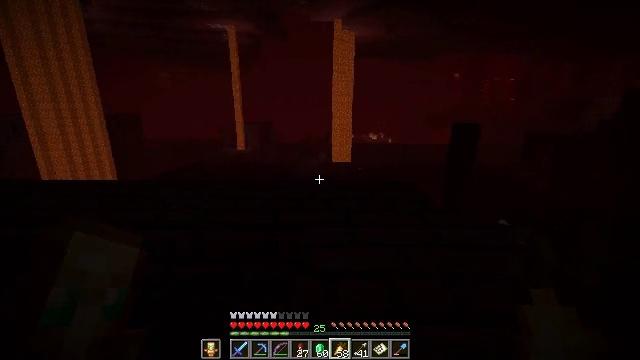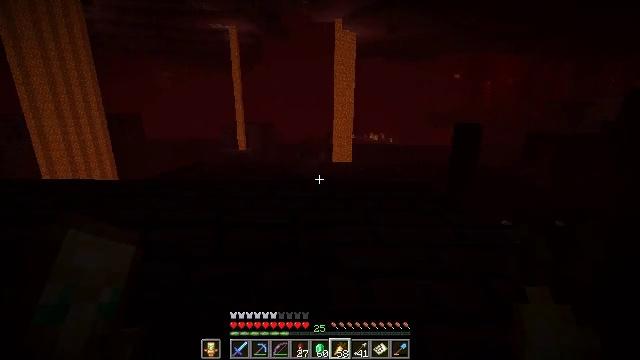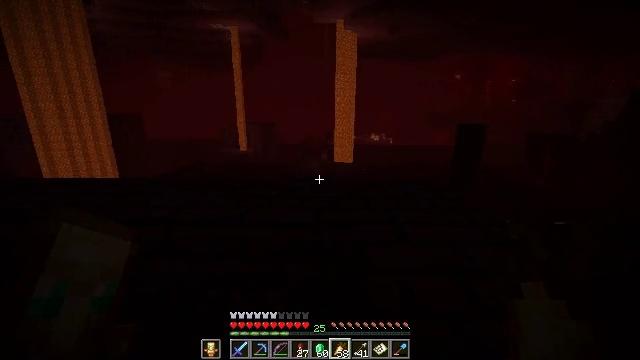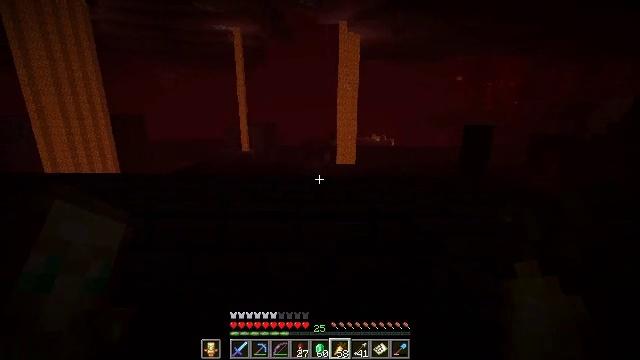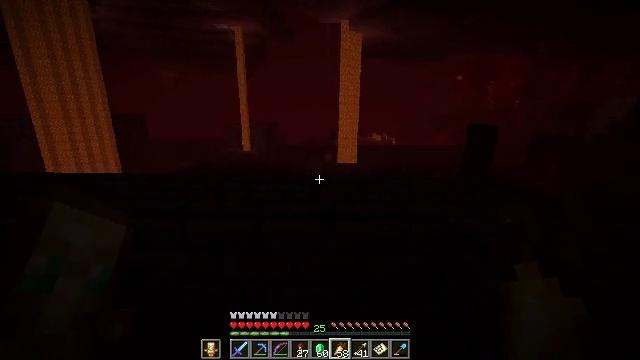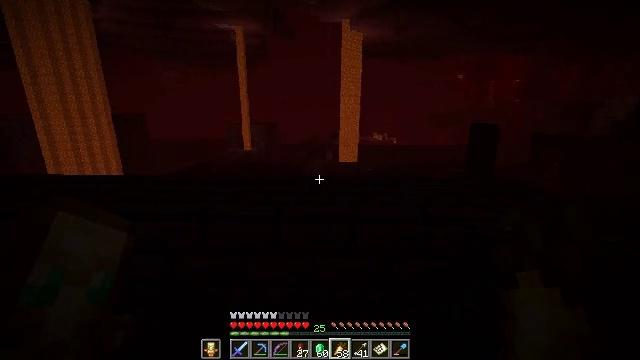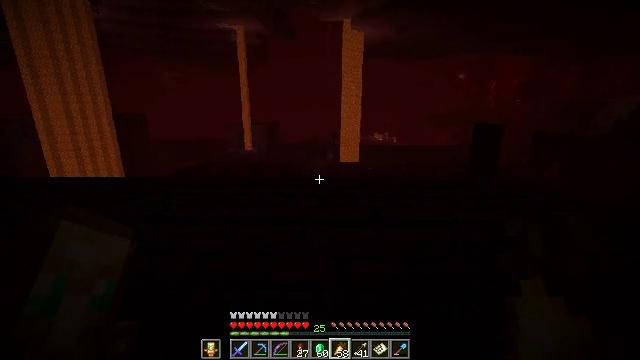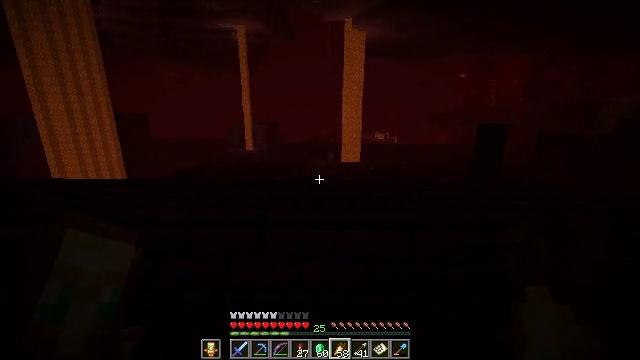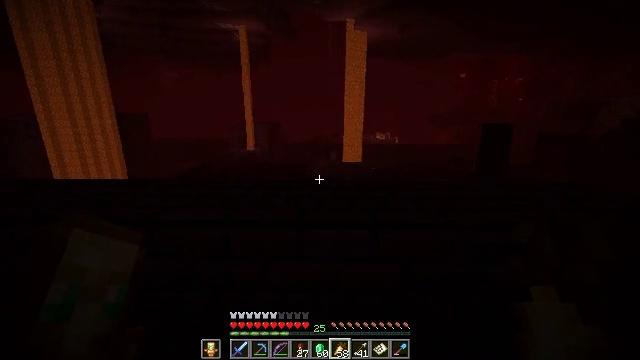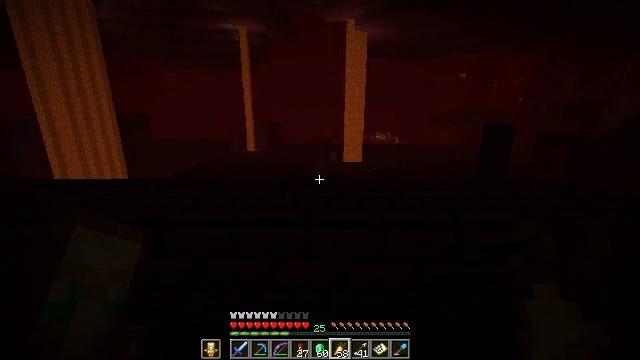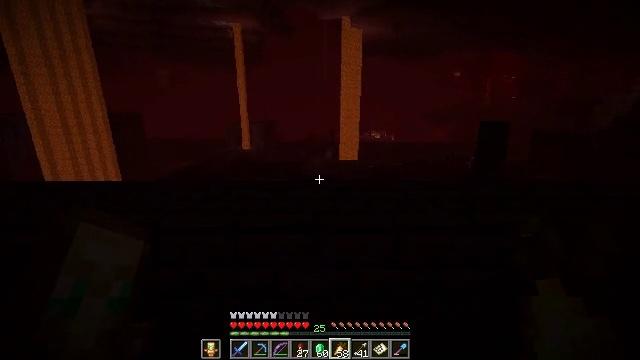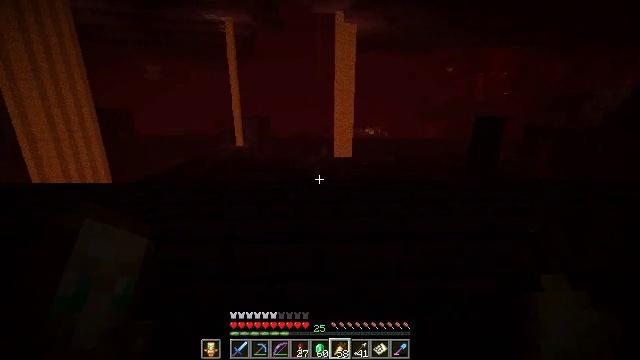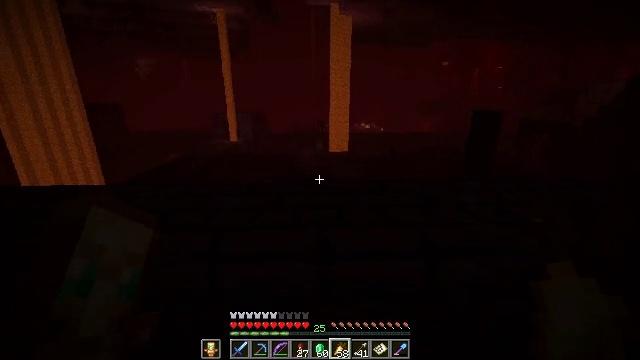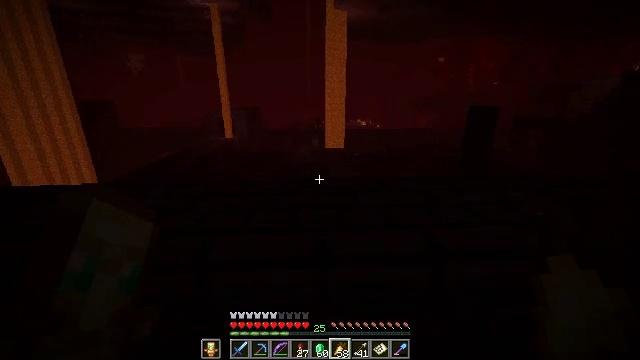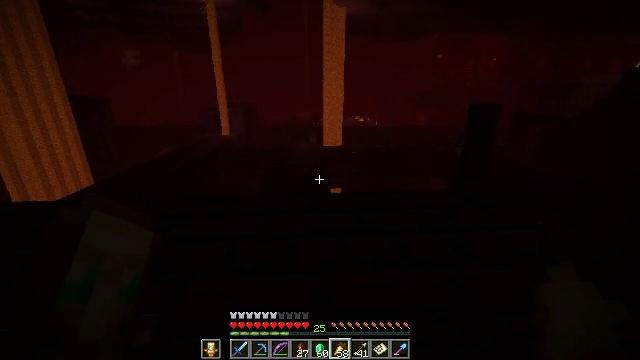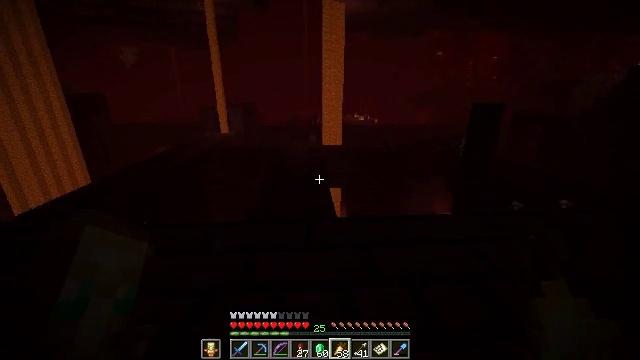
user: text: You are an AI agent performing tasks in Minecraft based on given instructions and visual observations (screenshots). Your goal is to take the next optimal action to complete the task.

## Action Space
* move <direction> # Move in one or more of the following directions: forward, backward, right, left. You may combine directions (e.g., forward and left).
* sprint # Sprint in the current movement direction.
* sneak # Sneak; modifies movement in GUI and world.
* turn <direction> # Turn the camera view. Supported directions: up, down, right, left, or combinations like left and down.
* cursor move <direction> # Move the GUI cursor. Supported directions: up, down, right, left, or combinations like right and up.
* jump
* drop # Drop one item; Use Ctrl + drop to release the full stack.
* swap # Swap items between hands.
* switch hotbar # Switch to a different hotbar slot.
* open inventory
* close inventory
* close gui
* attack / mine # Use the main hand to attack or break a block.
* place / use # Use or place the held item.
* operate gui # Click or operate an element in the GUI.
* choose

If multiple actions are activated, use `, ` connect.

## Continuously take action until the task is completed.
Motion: motion action
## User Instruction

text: Combat the wither skeleton.
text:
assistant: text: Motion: move left
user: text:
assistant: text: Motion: move left
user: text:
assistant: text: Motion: move left
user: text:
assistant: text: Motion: move left
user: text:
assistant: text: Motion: move left
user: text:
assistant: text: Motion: move left
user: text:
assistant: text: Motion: move left
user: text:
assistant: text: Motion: no_op
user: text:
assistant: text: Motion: move forward
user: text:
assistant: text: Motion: move forward, turn right
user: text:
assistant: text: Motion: move forward, turn right
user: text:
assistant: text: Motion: move forward, turn right and down
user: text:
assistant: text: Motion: move forward
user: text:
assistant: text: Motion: move forward
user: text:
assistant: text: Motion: move forward
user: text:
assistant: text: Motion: move forward, jump
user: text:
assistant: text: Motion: move forward, jump
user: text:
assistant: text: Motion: move forward, jump
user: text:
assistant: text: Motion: move forward, jump
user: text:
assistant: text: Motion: move forward and move left, jump
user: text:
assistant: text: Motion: move forward and move left
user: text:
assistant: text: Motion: move forward and move left
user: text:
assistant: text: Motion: move forward and move left
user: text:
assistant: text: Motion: move forward
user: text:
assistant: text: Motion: no_op
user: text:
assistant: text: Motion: no_op
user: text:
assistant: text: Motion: no_op
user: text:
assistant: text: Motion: no_op
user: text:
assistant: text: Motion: no_op
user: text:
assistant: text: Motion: no_op